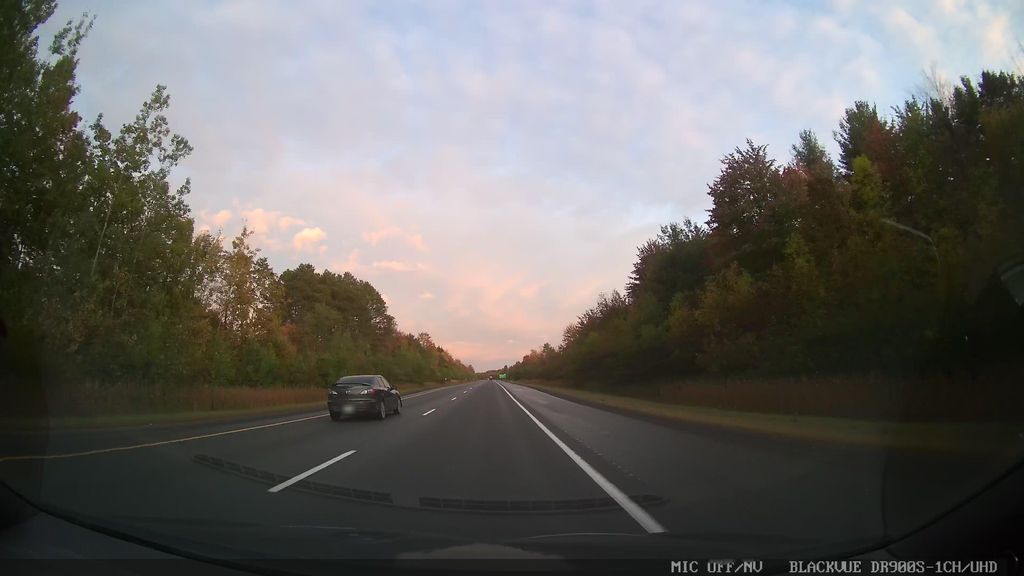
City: ottawa-gatineau